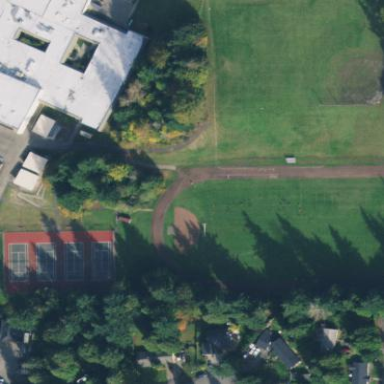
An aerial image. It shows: Sports track on pitch for leisure land.